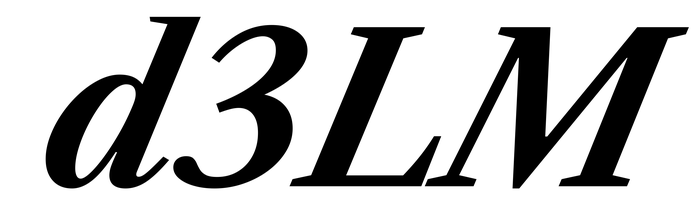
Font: LibreCaslonText-Italic_Bold_Italic